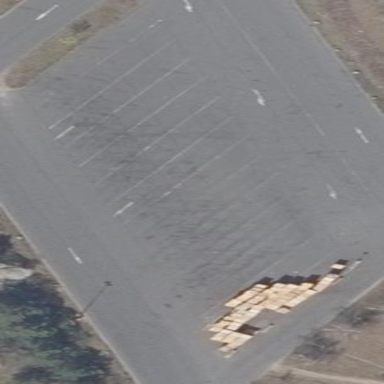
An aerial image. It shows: Parking area.